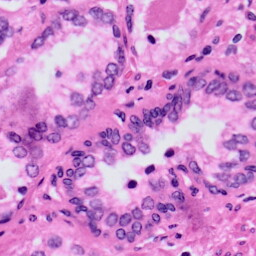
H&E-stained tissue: Prostate